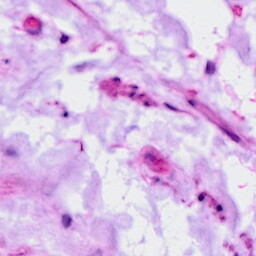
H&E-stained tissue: Ovarian